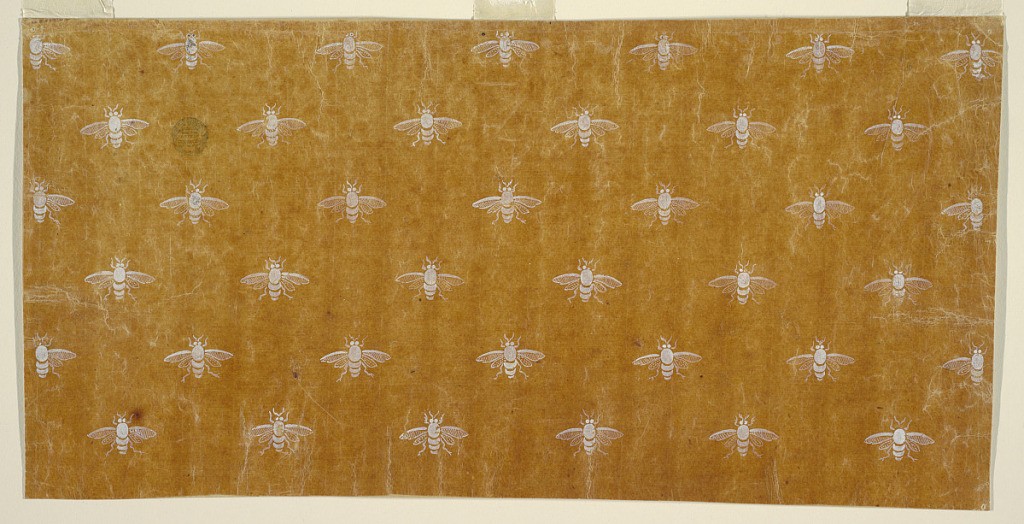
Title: Design for Woven Fabric:
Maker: Fabrique de Saint Ruf, Lyon, France
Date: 1805–15
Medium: White gouache Support: varnished white laid paper
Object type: Drawing
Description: Horizontal rectangle; bees staggered in alternate horizontal rows, six rows being shown. (RB '43)